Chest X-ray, AP view. Patient: 58 years old, sex M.
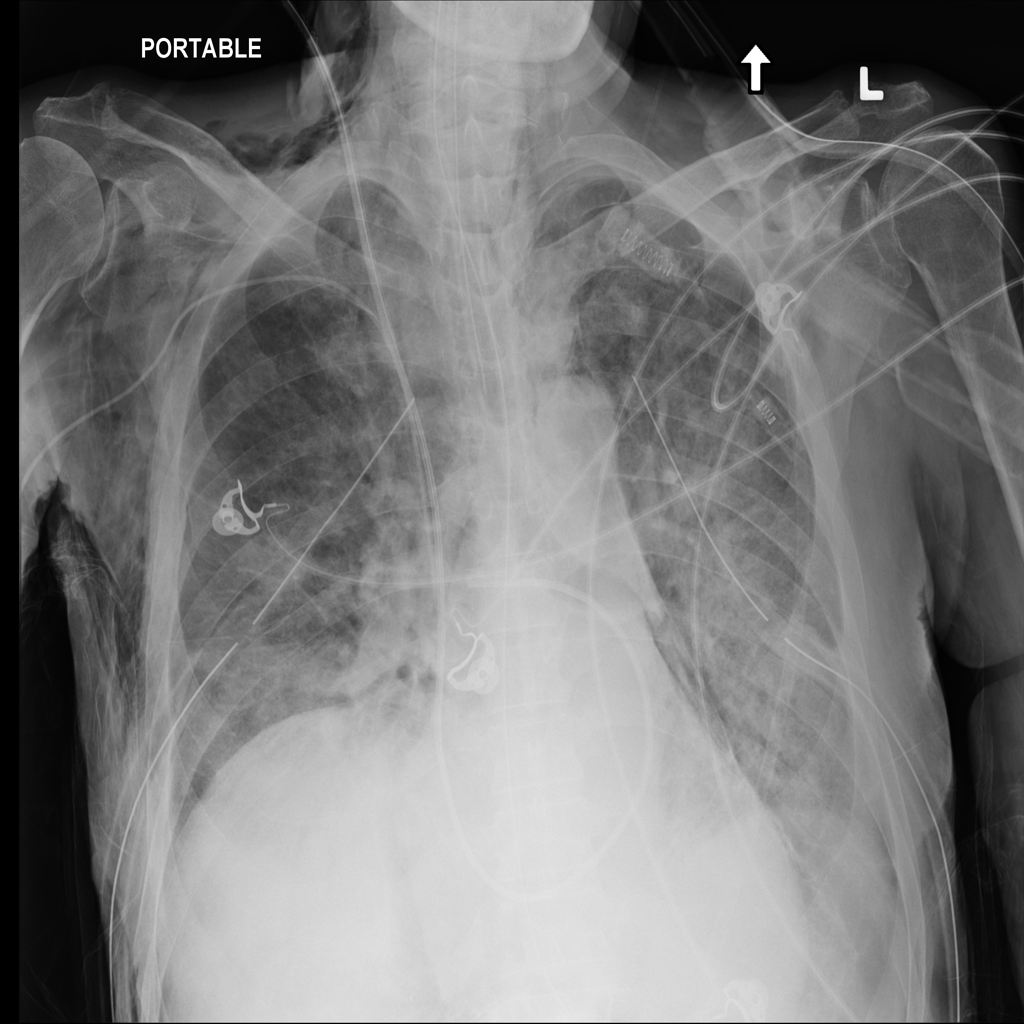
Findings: Emphysema, Infiltration, Pneumothorax